Question: Seems like some Android devices have Share option. Which is available when user go to settings App and click on any app. Upon click it gives user option to share Android market link and a short message via email or text message. So far i am seeing this only on Motorola devices. I am trying to change the message without any luck.
I already looked into Settings and ApplicationInfo but nothing there was helpful. Any suggestion?
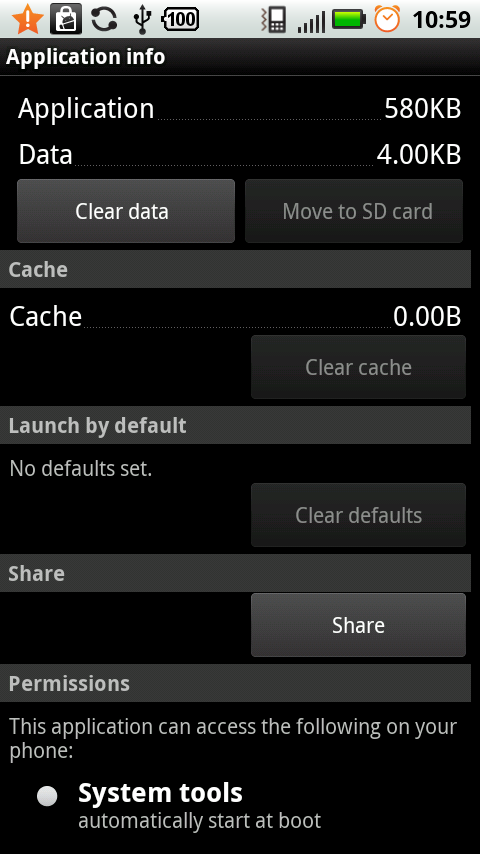
Answer: That "Share" button is not part of standard Android. I doubt that you have any control over the behavior of that button. You might consider asking on the MOTODEV support boards, if you believe that this is a Motorola feature.